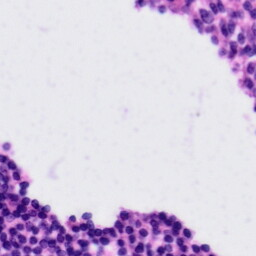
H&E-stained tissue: Tonsil